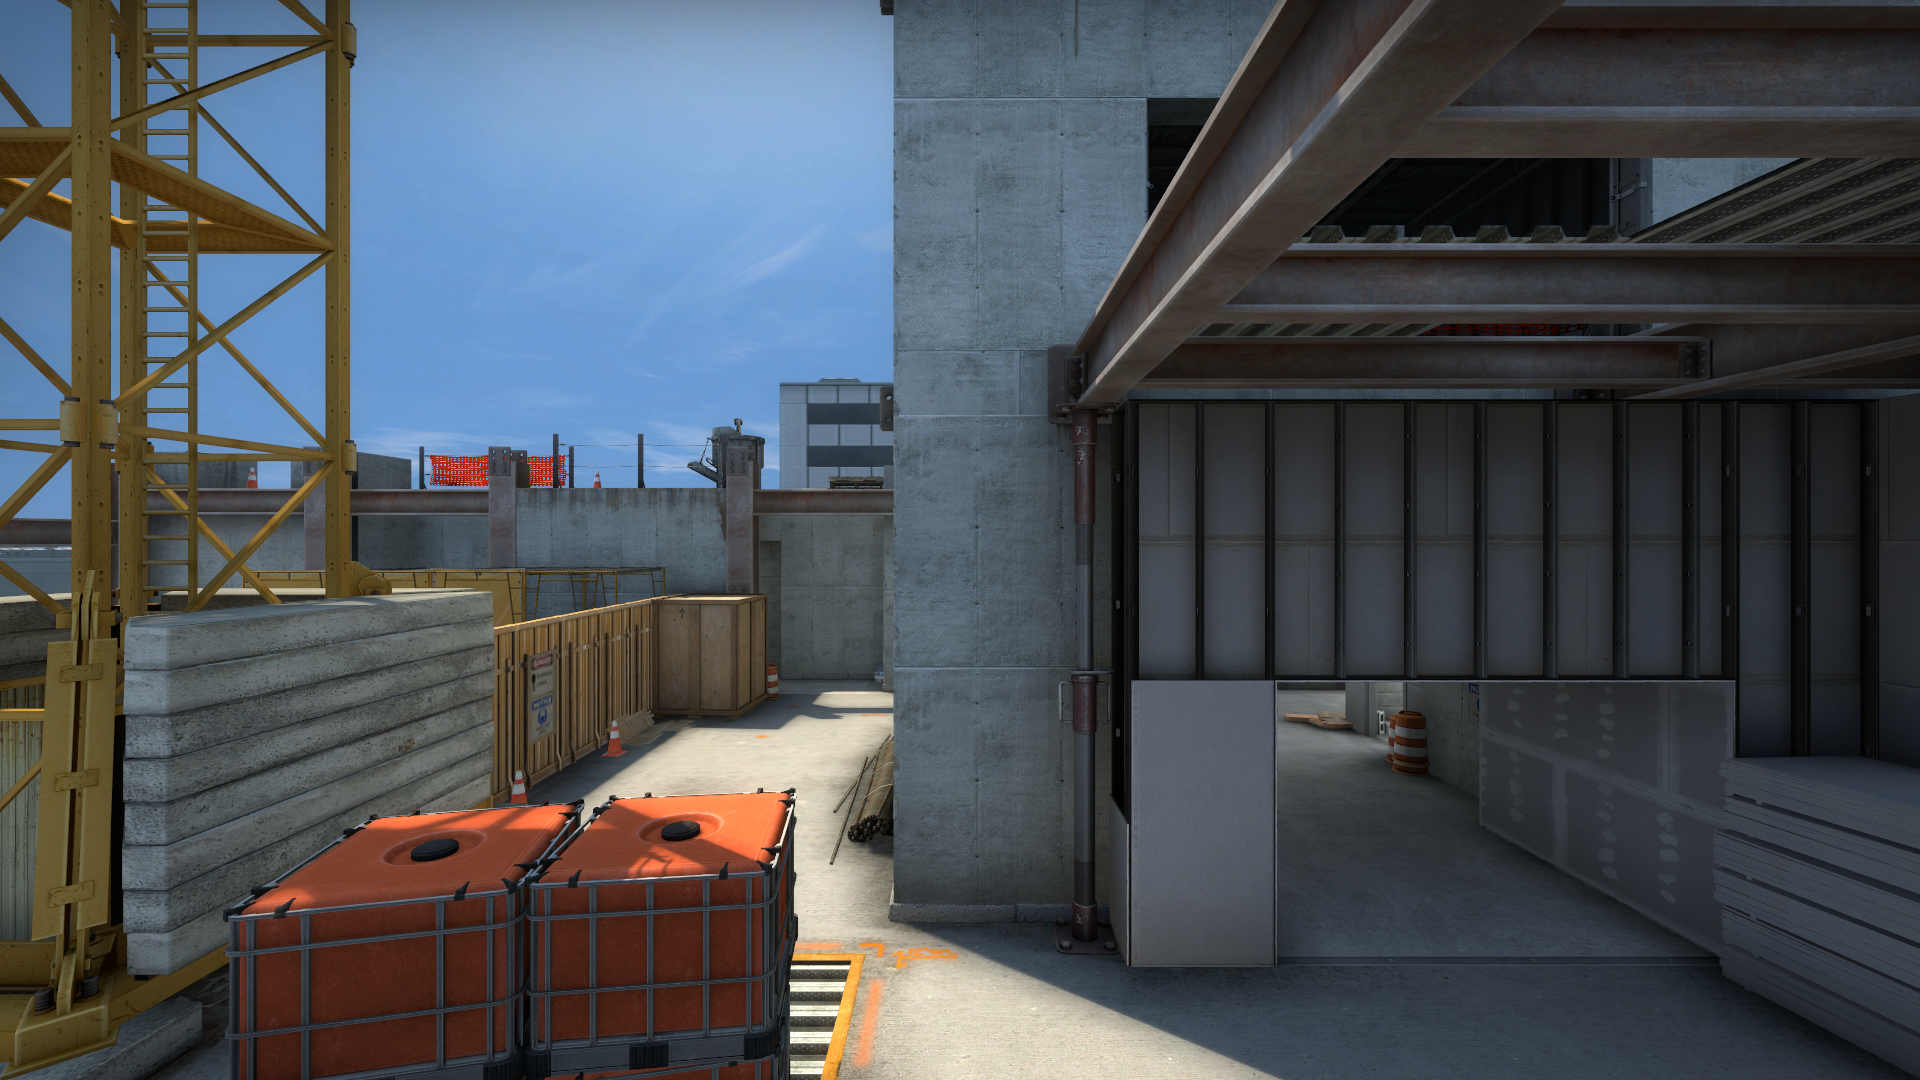
Map: de_vertigo